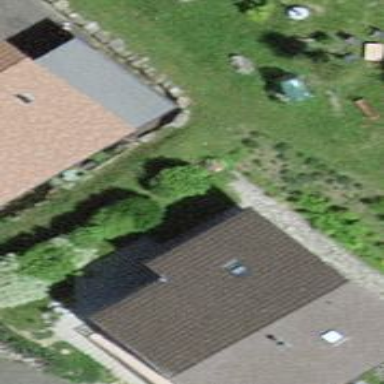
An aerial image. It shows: Simple house.